Question: Hi helpful contributors,
I have a response google sheet that has a set of datarange with different type of data values (screenshot) as below. Col2 Timestamp values are auto-generated upon user input in gform. I moved it as col2 (default is in col1) because I want to put the Quote ID as primary key col. Quote ID values are auto-generated based on google script that is triggered upon submission of gform:-
gresponse sheet with inconsistent sort
I supposed we would have the data range autosort by timestamp (and I need it significantly to sort by timestamp) but this is not happening consistently with mine. I already tried the below codes but still not working consistently too. But when I sort it manually in the sheet using the feature Filter to choose Timestamp column and then sort A->Z, it works fine. But that won't be effective for my requirements
Method 1 :
'''
// this resulted as in the screenshot.
SortRange = "A2:AC";
SortOrder = [{column:2, ascending: true}];
function multiSortColumns(){
var range = msheet.getRange(SortRange);
range.sort(SortOrder);
}
'''
Method 2 :
'''
// some sorted, some not but still wrong and not ascending order.
SortRange = 2,1,sheet.getLastRow() - 1, sheet.getLastColumn();
SortOrder = [{column:2, ascending: true}];
function multiSortColumns(){
var range = sheet.getRange(SortRange);
range.sort(SortOrder);
}
'''
Method 3
'''
var sheet=SpreadsheetApp.getActiveSheet().sort(2);
// this doesn't sort by specific column we want and it includes sorting the header.
'''
Please help to correct my code. Tqvm in advance.
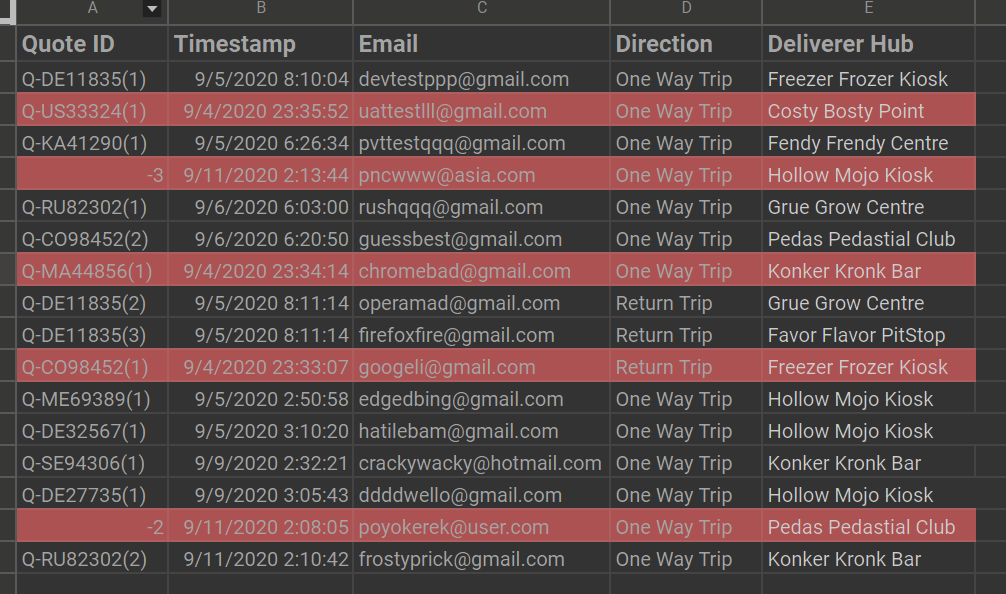
Answer: ## Potential Issues:
- The first two methods in your question don't seem to define the
'sheet' object.- Also I am not even sure if you execute
'multiSortColumns' at all.- The third method will also sort the header as well.- Another potential issue would be when using:'''
const sheet = ss.getActiveSheet();
'''
The latter considers the active sheet which can be any of the sheets in the spreadsheet file.
Instead I would advice you to use:
'''
const sheet = ss.getSheetByName("Form Responses 1");
'''
assuming the name of the sheet you want to sort is 'Form Responses 1'
---
## Solution:
Here is a modified version of your second method which makes sure that everything is executed when you execute 'myFunction()':
'''
function myFunction() {
const ss = SpreadsheetApp.getActive();
// const sheet = ss.getActiveSheet(); // not recommended
const sheet = ss.getSheetByName("Form Responses 1"); // recommended
sheet.getRange(2, 1, sheet.getLastRow() -1, sheet.getLastColumn()).sort({column: 2, ascending: true});
}
'''